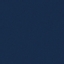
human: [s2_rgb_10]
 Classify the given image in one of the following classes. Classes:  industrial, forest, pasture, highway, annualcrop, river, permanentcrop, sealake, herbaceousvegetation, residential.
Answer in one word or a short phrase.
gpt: SeaLake